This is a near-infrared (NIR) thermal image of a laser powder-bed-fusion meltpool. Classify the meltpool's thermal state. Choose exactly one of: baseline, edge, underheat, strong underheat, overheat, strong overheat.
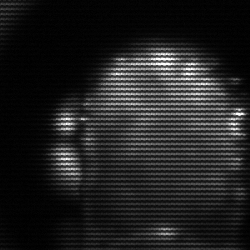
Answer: baseline